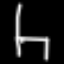
Label: chair